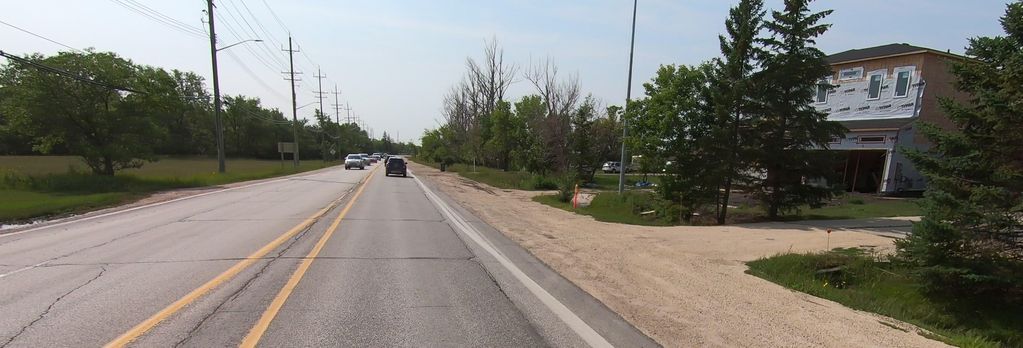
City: winnipeg